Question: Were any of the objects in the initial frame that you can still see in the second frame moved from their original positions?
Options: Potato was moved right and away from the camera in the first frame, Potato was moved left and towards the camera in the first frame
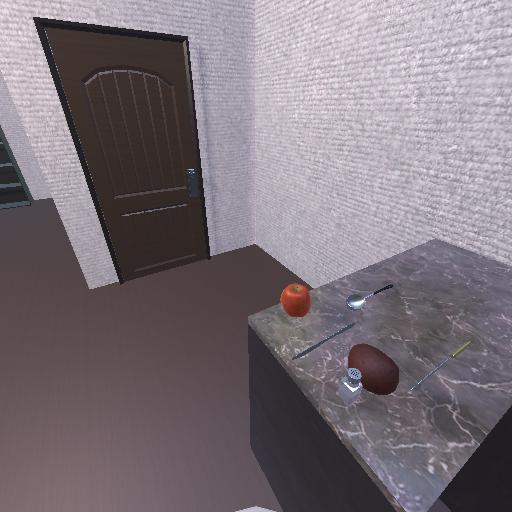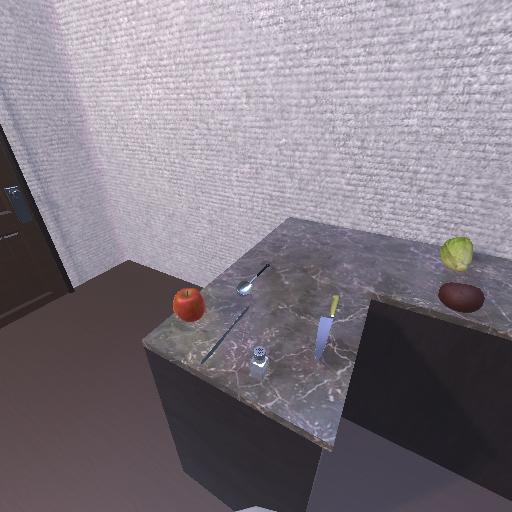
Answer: Potato was moved right and away from the camera in the first frame